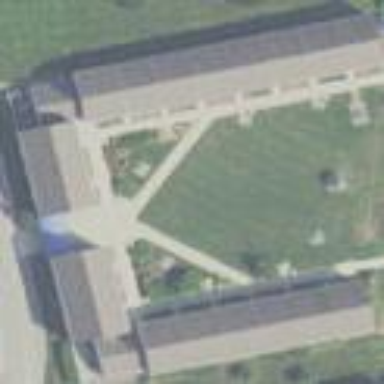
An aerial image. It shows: Dormitory building.